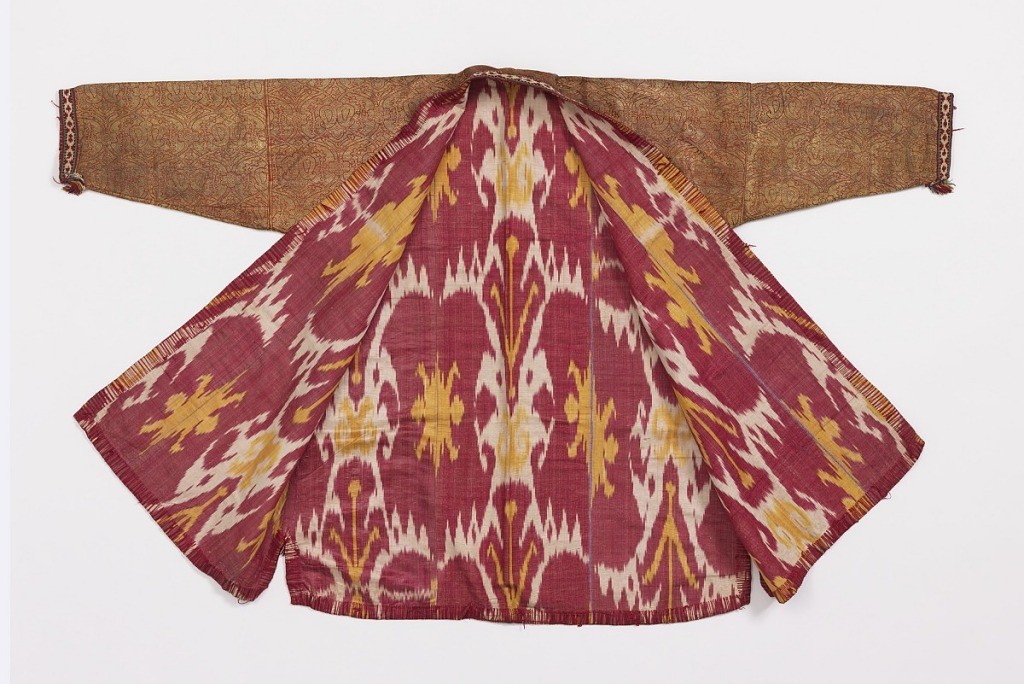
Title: Chapan (robe)
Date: second half 19th century
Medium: silk, metallic yarns, cotton Technique: compound weave (robe); warp ikat (lining)
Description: Robe patterned with ogival lattice in gold metallic on a terra-cotta silk foundation. Edges trimmed with knitted silk in red, blue, yellow, black and white. Lined with silk and cotton warp ikat fabric in red, white and yellow.